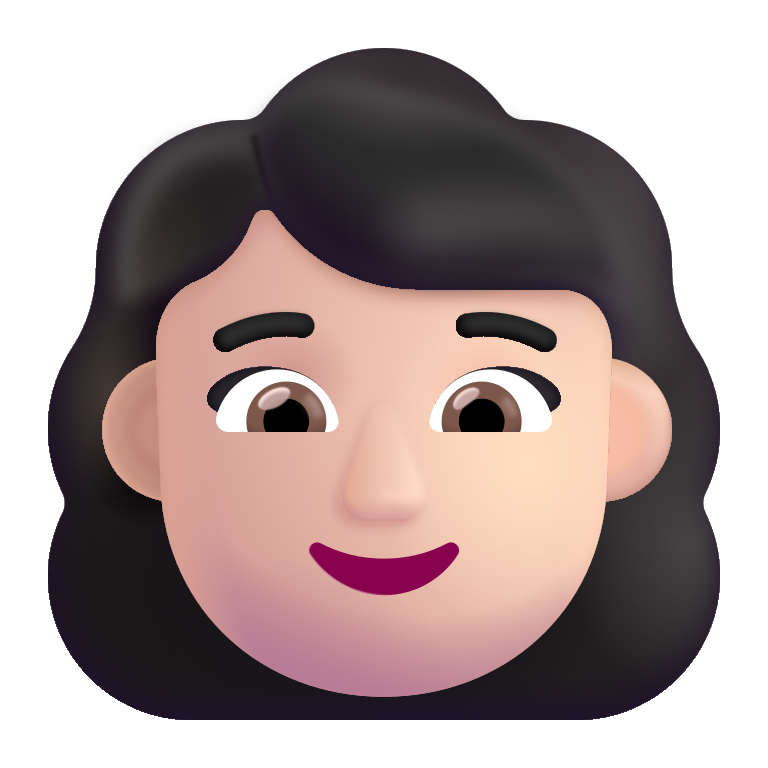
woman color light